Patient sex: M
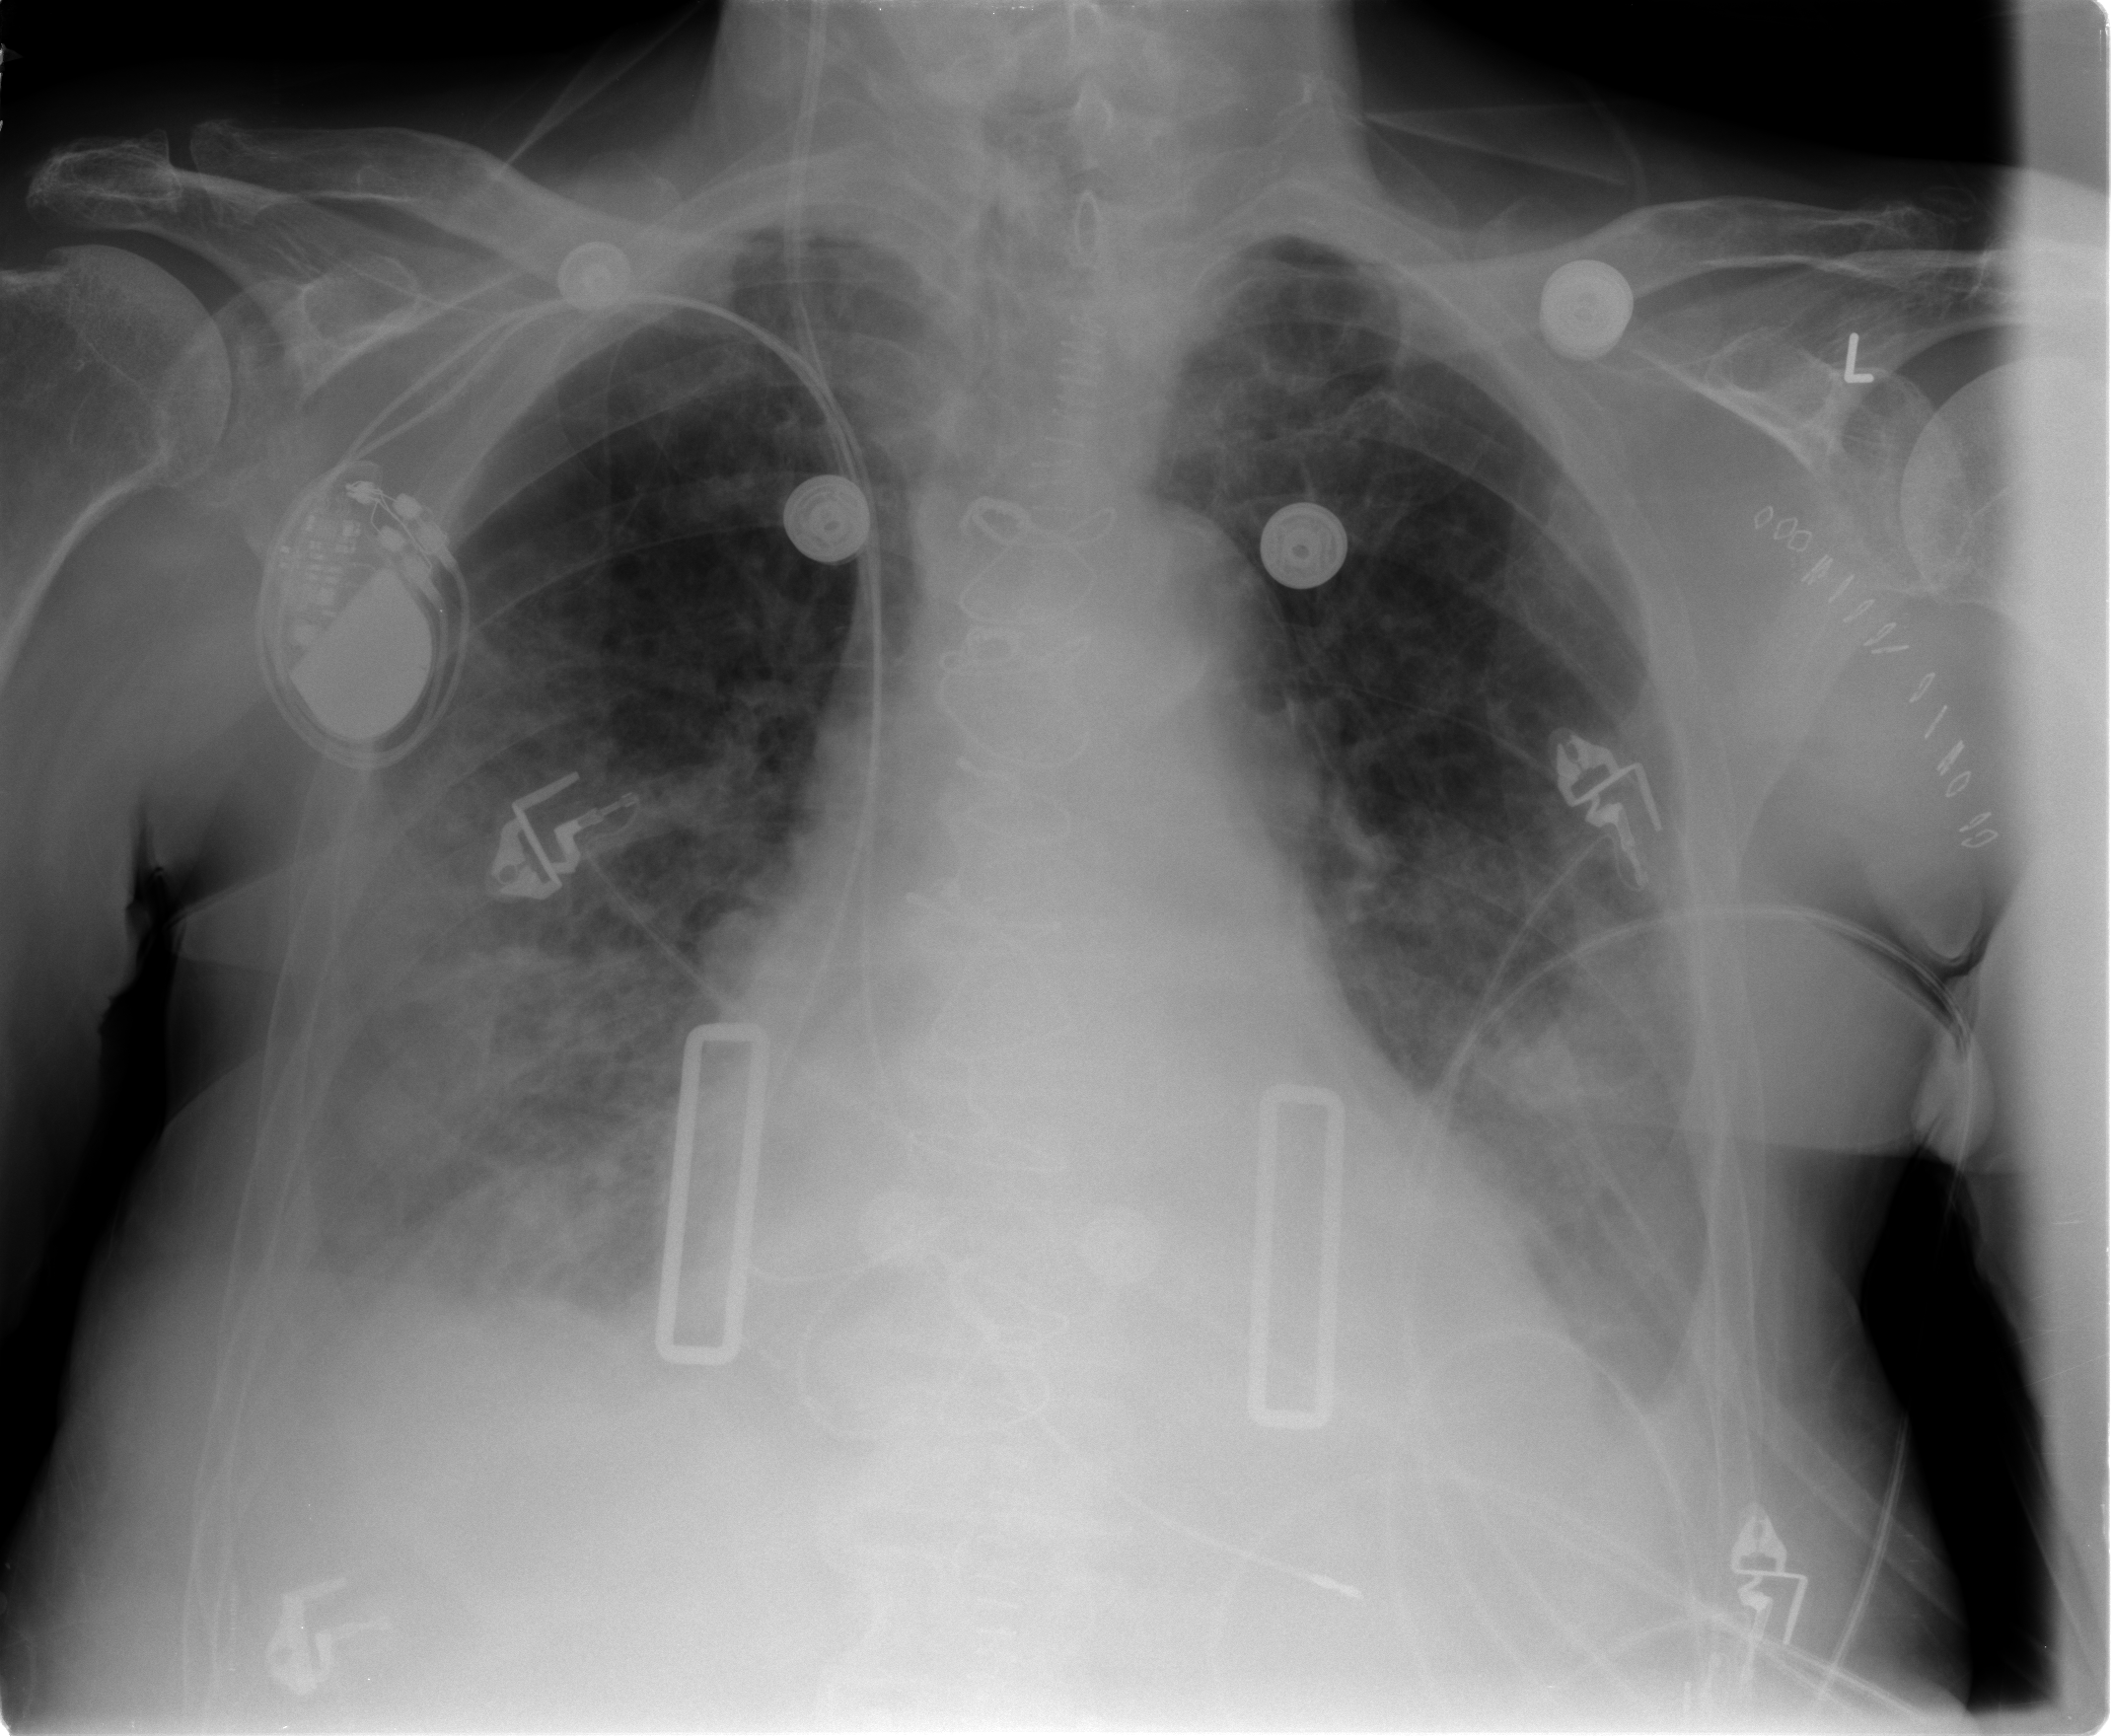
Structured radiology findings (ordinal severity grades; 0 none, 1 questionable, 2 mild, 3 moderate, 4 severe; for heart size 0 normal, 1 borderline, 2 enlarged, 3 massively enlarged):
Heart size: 2
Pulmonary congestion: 3
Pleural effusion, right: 2
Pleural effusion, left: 2
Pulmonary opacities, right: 2
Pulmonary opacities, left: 2
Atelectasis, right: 2
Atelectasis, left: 2